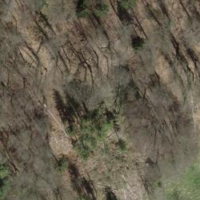
EUNIS habitat code: 41
Species observed at this site:
Euphorbia cyparissias